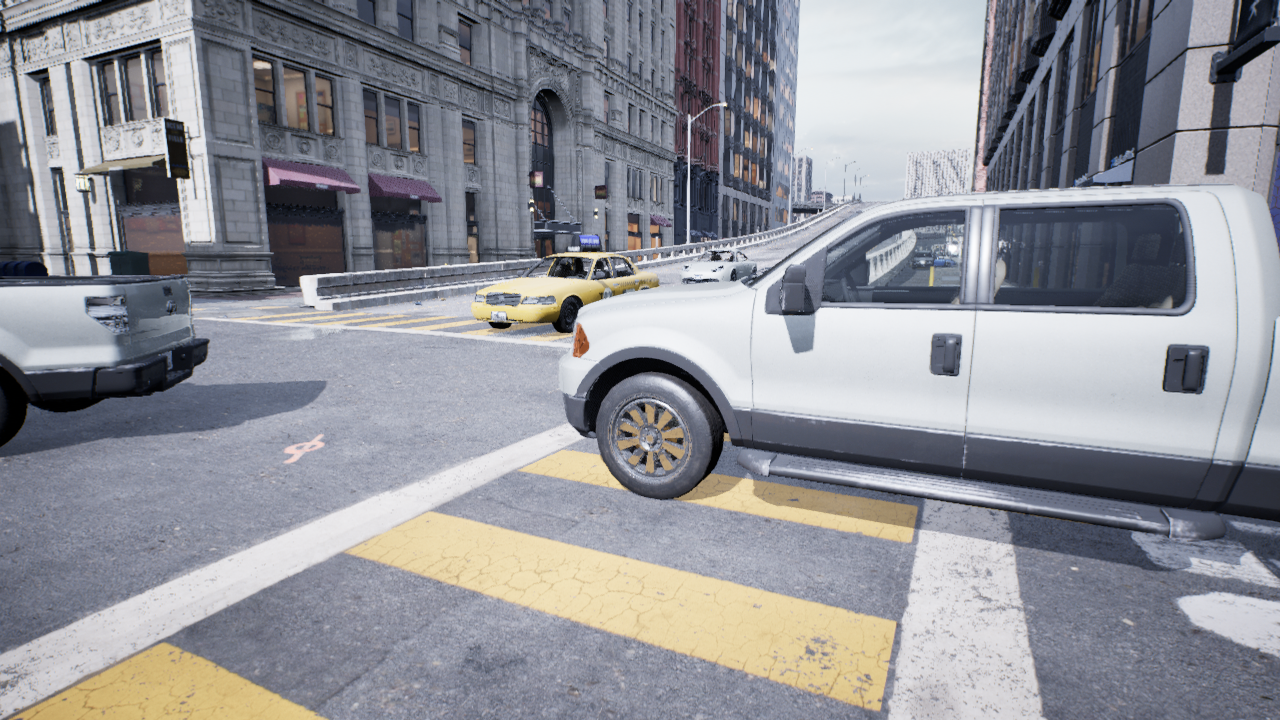
Venue: residential
Lighting: overcast
Vehicle rig: pickup